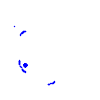
Particle: kaon